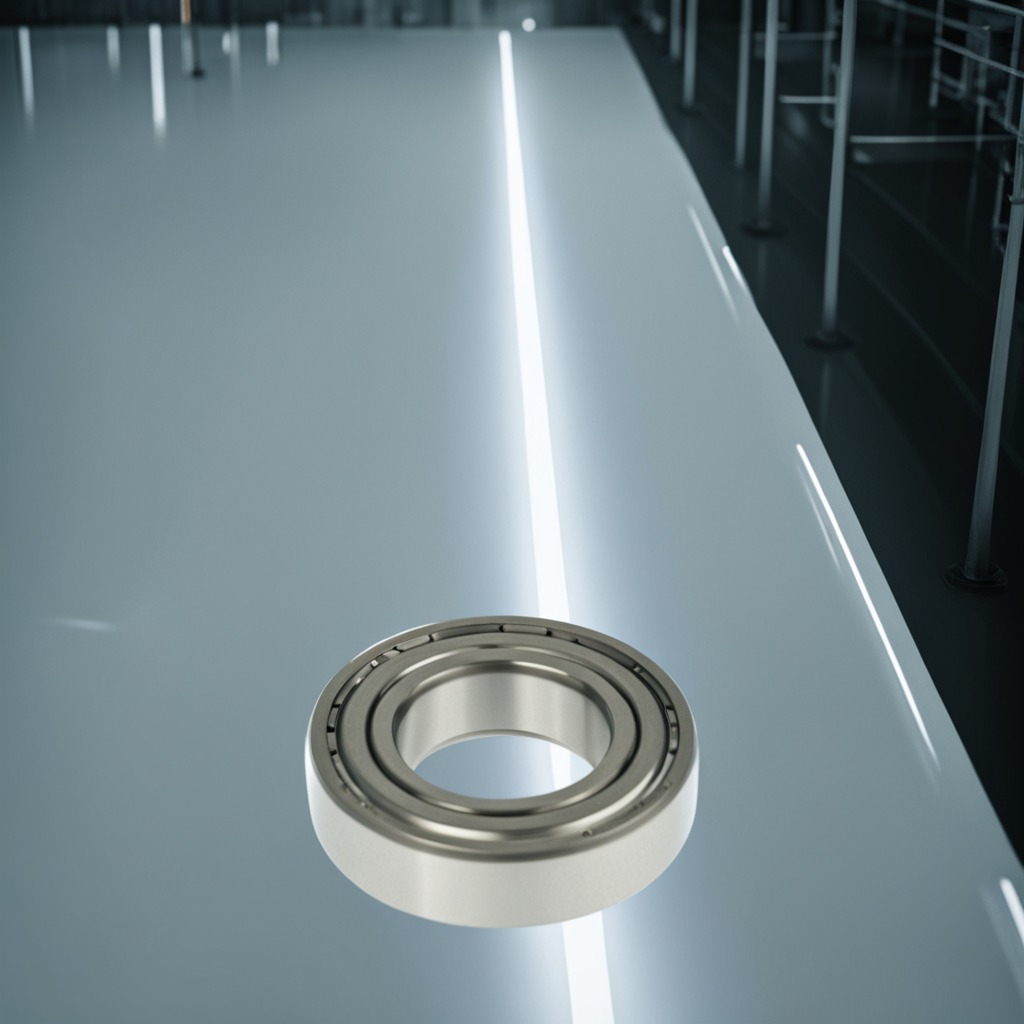
A metal ball bearing is lying on the table.